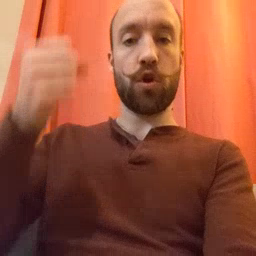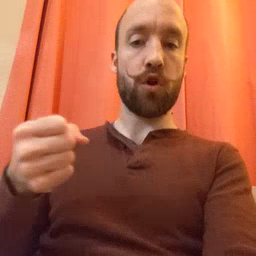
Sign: car